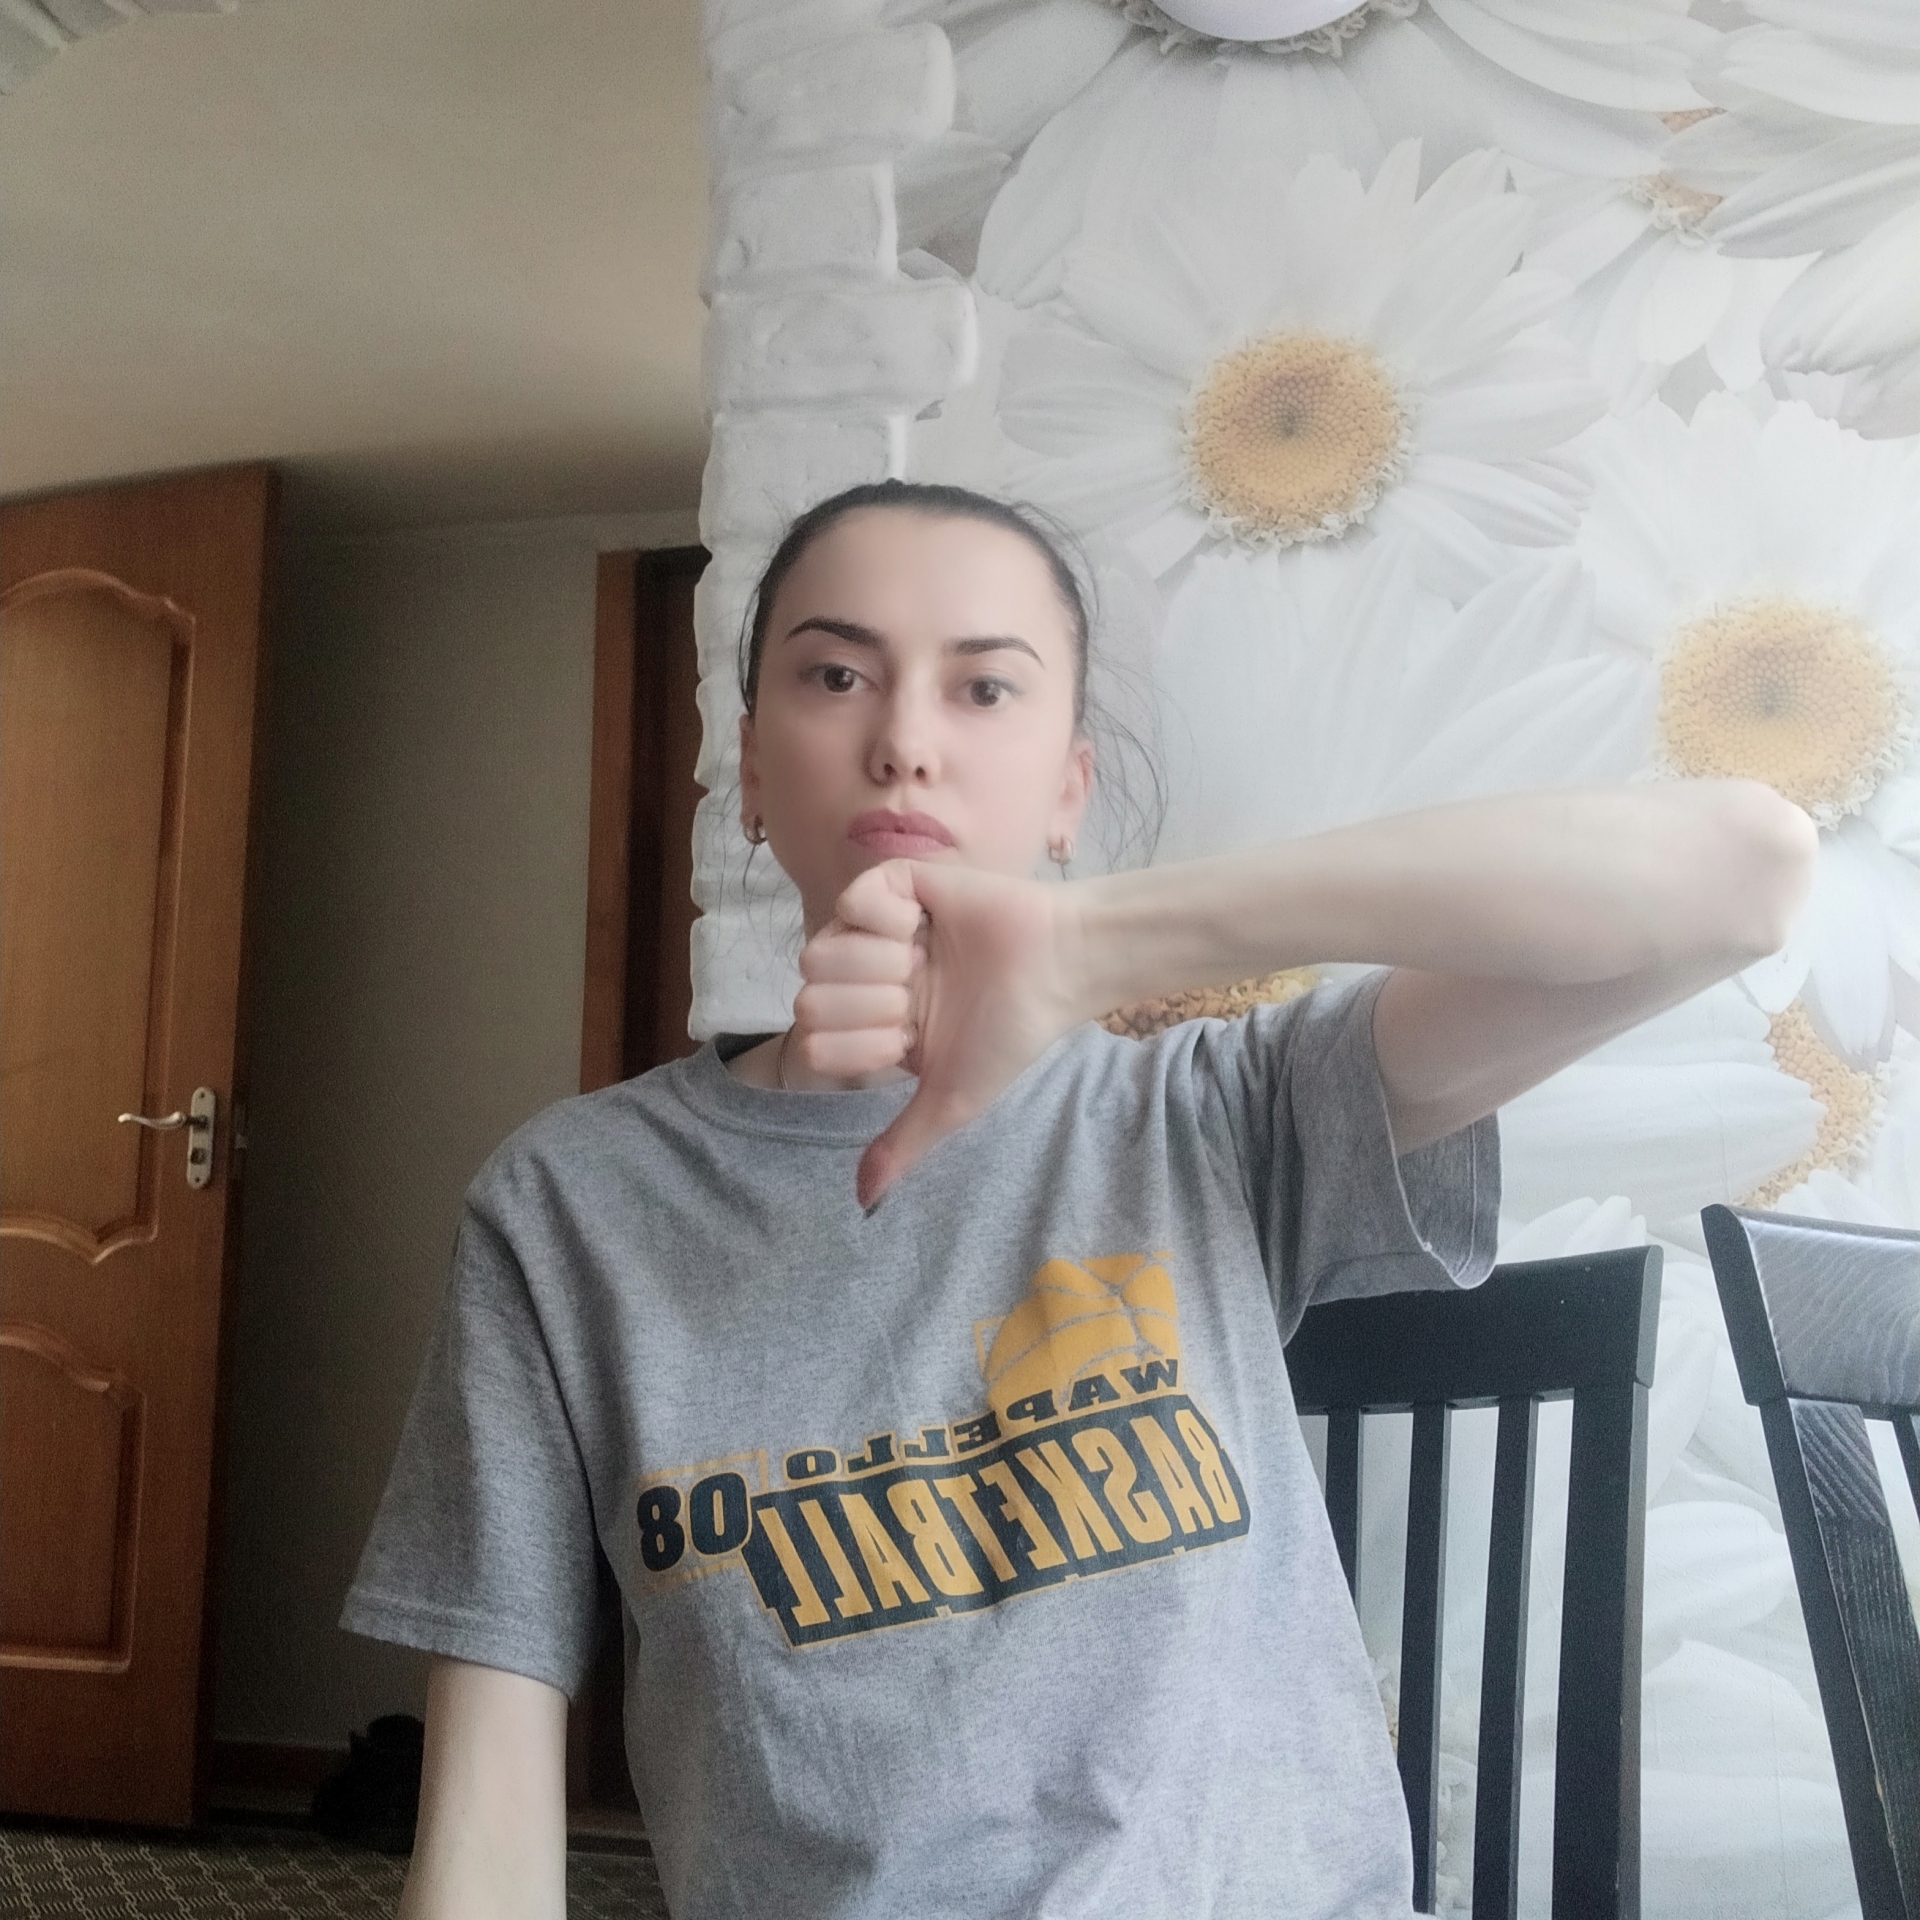
Label: noise